Interaction volume radius: 10 \u00c5
Interaction volume height: 10 \u00c5
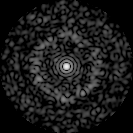
Disorder parameter: 0.8536